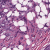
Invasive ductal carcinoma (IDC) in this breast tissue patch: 1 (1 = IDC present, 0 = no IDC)